Question: I'm trying to read the following textfile:(skipping first 8 lines) And reading from arrow each column

And am doing so by putting each column value in an array which is dictated by position and length
To test if the array value actually captured a column value I want to see the value[0] when I click another button. But when I run my app, I get the error that my index was out of bounds of the array? How, when my array size is 3 and I don't go beyond that.
'''
string[] val = new string[3 ]; // One of the 3 arrays - this stores column values
public Form1()
{
InitializeComponent();
}
private void button1_Click(object sender, EventArgs e)
{
OpenFileDialog ofd = new OpenFileDialog();
if (ofd.ShowDialog() == System.Windows.Forms.DialogResult.OK)
{
string[] lines = File.ReadAllLines(ofd.FileName).Skip(8).ToArray();
textBox1.Lines = lines;
int[] pos = new int[3] { 3, 6,18}; //setlen&pos to read specific clmn vals
int[] len = new int[3] {2, 10,28}; // only doing 3 columns right now
foreach (string line in textBox1.Lines)
{
for (int j = 0; j <= 3; j++)
{
val[j] = line.Substring(pos[j], len[j]); // THIS IS WHERE PROBLEM OCCURS
}
}
}
}
private void button2_Click(object sender, EventArgs e)
{ // Now this is where I am testing to see what actual value is stored in my //value array by simply making it show up when I click the button.
MessageBox.Show(val[0]);
}
}
'''
}
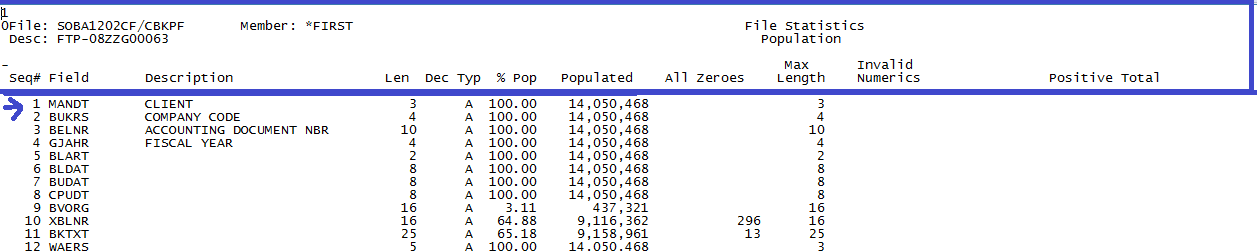
Answer: arrays are '0' indexed, that means that an array with 3 elements will have elements at indexes '0', '1', and '2'.
'3' is out of bounds, so when you try to access 'pos[3]' or 'len[3]', your program will thrown an exception.
use 'j < 3' instead of 'j<=3'
'''
for (int j = 0; j < 3; j++)
{
val[j] = line.Substring(pos[j], len[j]); // THIS IS WHERE PROBLEM OCCURS
}
'''